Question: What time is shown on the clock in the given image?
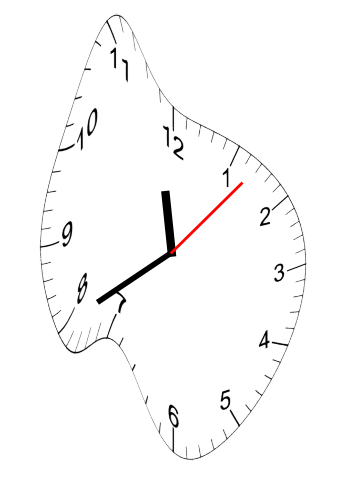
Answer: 11:40:07